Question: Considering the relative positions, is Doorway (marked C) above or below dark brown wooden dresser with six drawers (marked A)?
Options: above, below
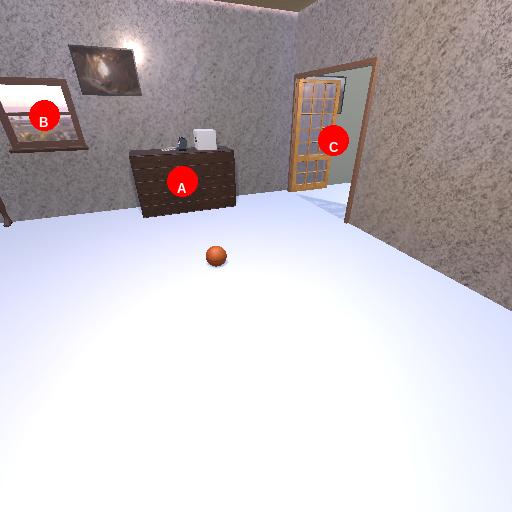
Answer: above